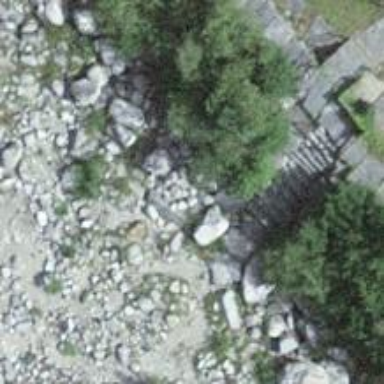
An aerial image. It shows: Gravel path with steps.